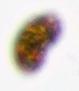
Label: Akashiwo